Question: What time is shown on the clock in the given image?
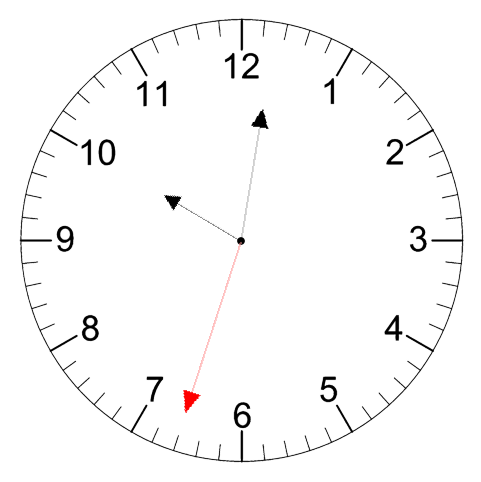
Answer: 10:01:33